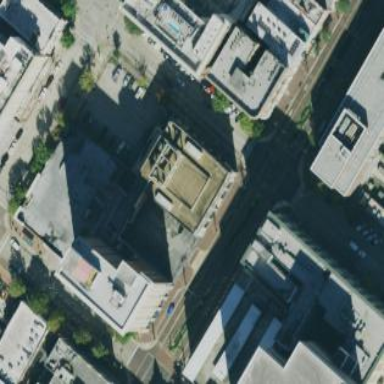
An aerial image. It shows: Building serving as place of worship.